Current action and preconditions to check: path_clear

Your task: For each precondition in the list above, predict whether it will hold at this action.

Consider the current scene as observed from the mobile robot's camera, and analyze the predicted future states of all dynamic agents (e.g., people, animals, vehicles, or any moving entities) within the NEXT SECOND.

IMPORTANT: Only answer "very likely" if you are absolutely certain—based on strong, clear evidence—that a dynamic agent will violate the precondition in the predicted future state. Do NOT answer "very likely" for unlikely, ambiguous, or low-probability risks.

Ask yourself for each precondition: Is there a high probability, with clear and convincing evidence, that the predicted future states of any dynamic agent will interfere with the predicted future state of the currently executing action within the NEXT SECOND, causing that precondition to fail?

Assess the risk level based on these predictions. Use "likely" or "very likely" if motions create a clear risk of interference.

Use "neutral" or "improbable" if agents are nearby but their predicted paths are clearly diverging or non-conflicting.

Failure Risk Categories: "very improbable", "improbable", "neutral", "likely", "very likely"

Answer Format: Output ONLY the probability_of_failure value from these categories: "very improbable", "improbable", "neutral", "likely", "very likely"

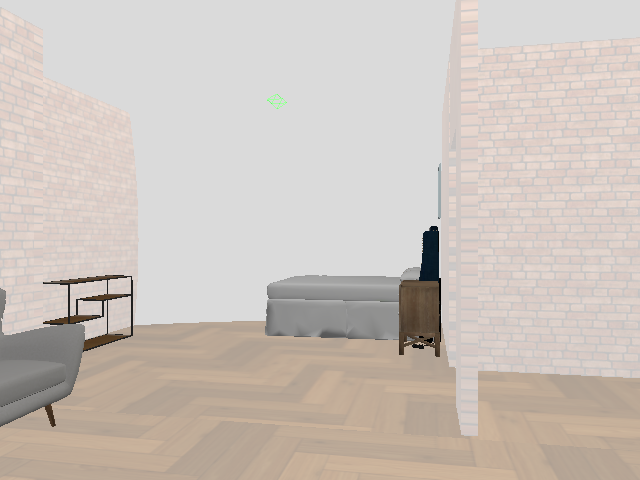

Answer: very improbable